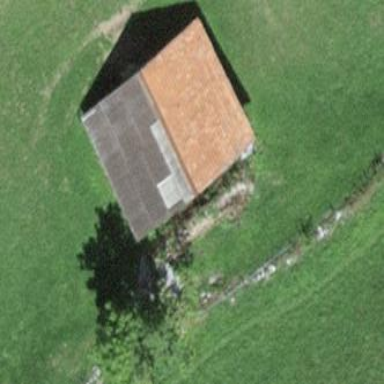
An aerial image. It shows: Barn.